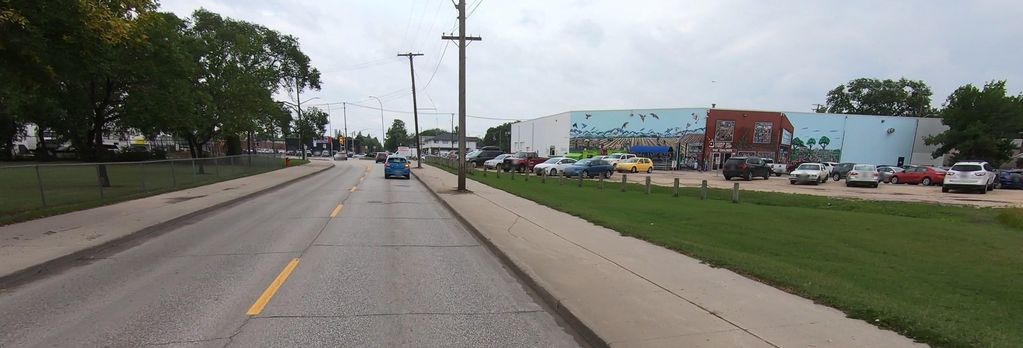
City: winnipeg